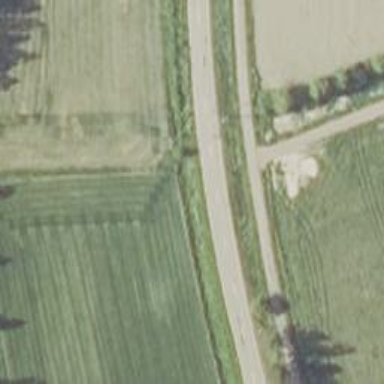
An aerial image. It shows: Cycleway.